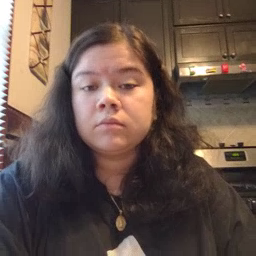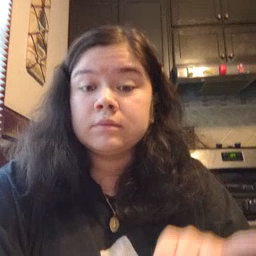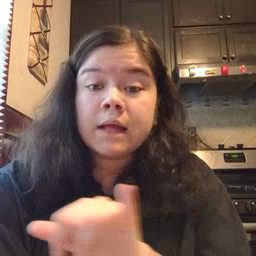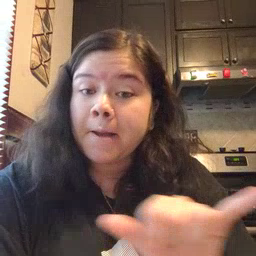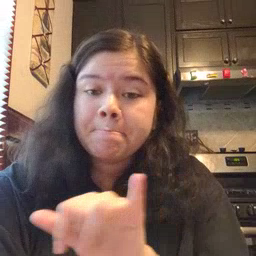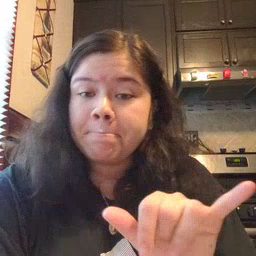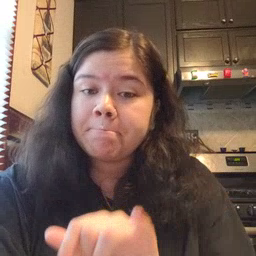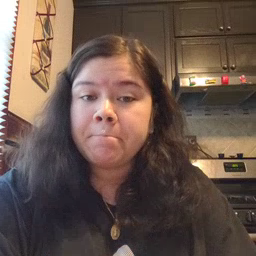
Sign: same